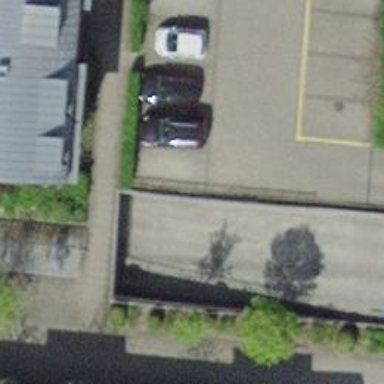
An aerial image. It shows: Parking aisle designated as service road.